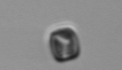
Label: Thalassiosira